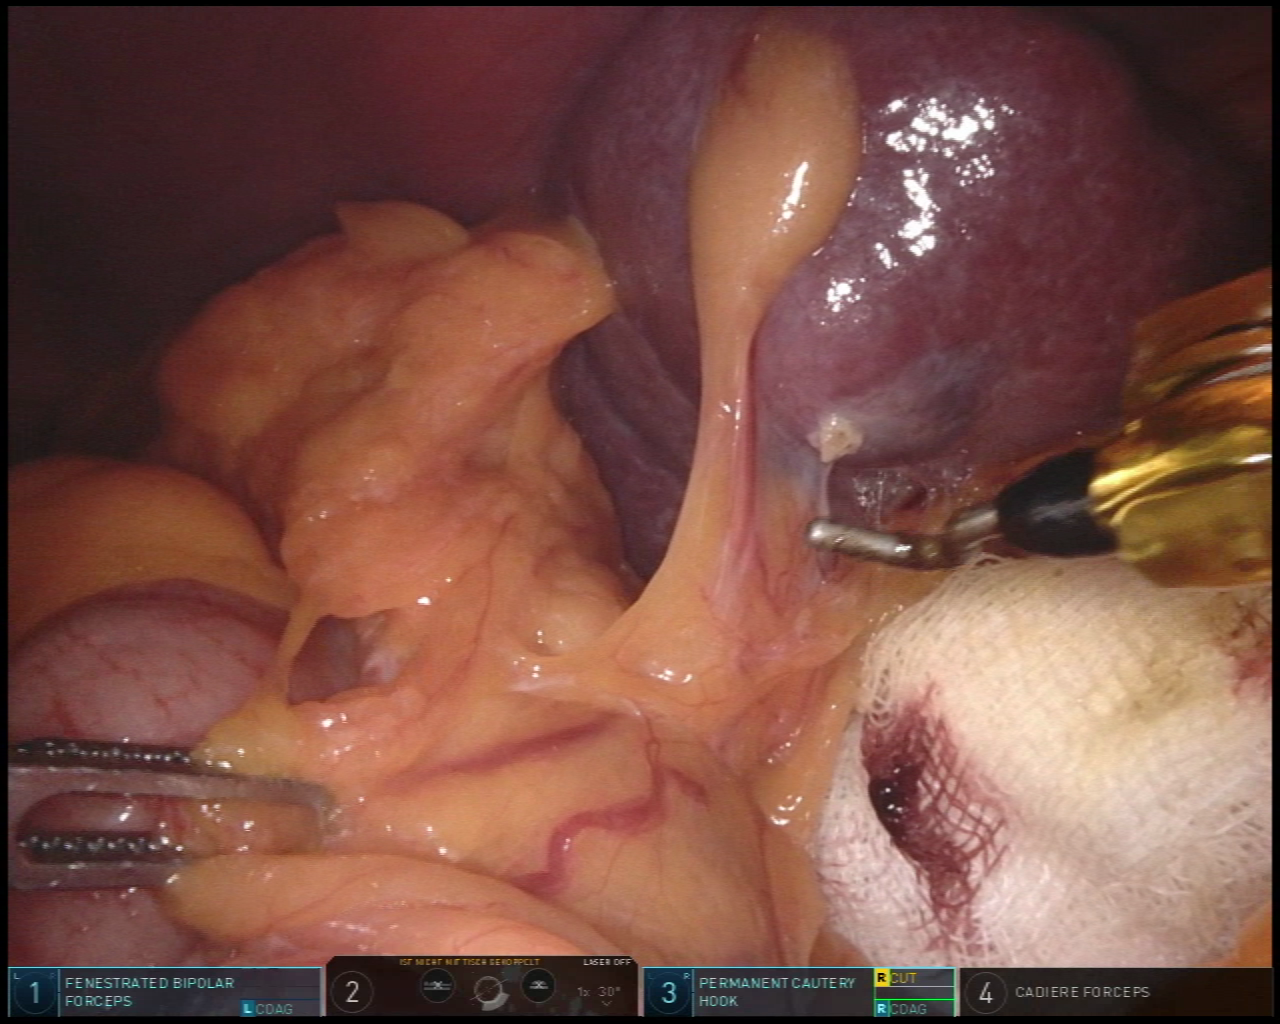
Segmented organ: spleen
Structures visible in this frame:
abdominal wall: yes
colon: yes
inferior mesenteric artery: no
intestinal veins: no
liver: no
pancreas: no
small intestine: no
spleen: yes
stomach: no
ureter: no
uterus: no
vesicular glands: no